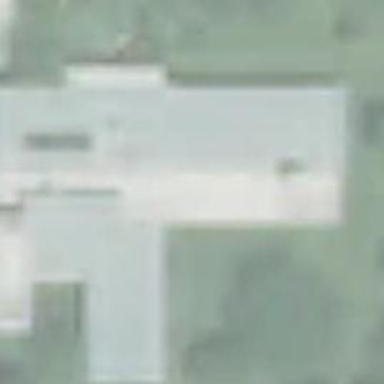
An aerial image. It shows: Detached building.